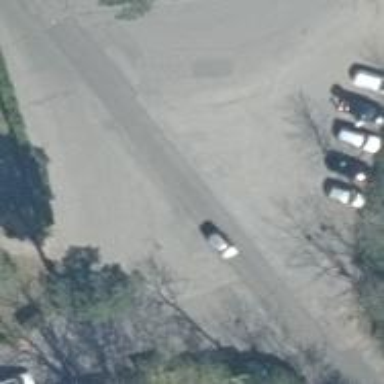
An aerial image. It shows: Parking area with surface.